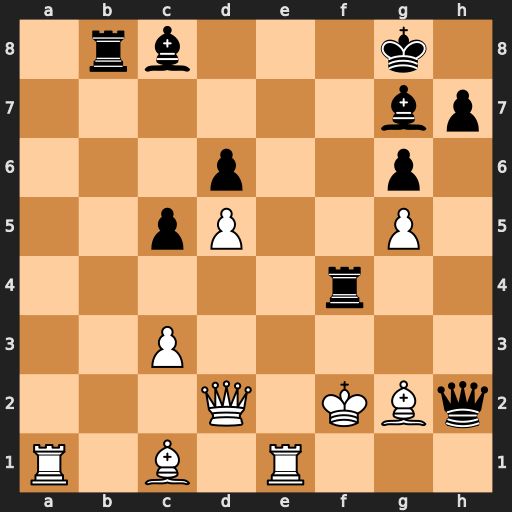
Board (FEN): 1rb3k1/6bp/3p2p1/2pP2P1/5r2/2P5/3Q1KBq/R1B1R3
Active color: w
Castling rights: -
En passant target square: -
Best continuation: Qxf4 Rb2+ Ke3 Qxf4+ Kxf4